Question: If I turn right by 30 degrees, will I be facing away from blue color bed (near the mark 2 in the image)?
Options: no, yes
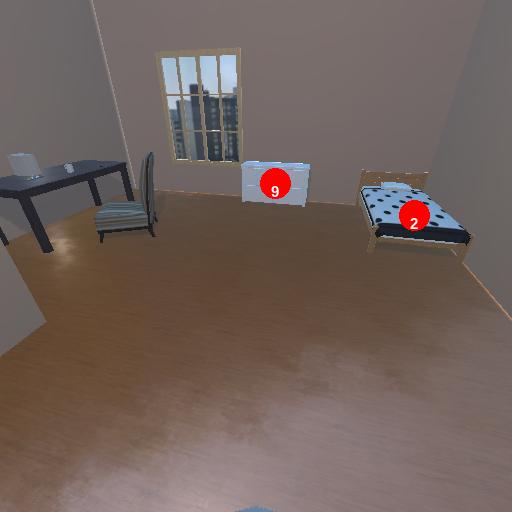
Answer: no